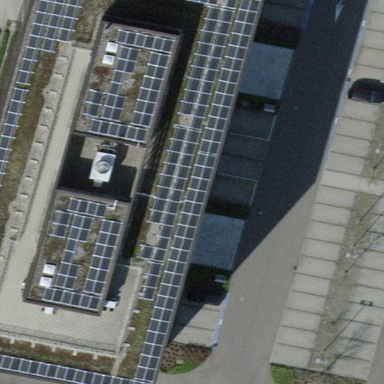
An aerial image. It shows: Brown office building with flat roof.